Question: I've been working with OpenGL using the OpenTK library for .NET, writing my own engine. I placed 3 different objects, one spinning cube and 2 adjacent cubes. Everything seemed to work fine until I changed the color of the quad on top of the objects.

I'm rendering cubes with a green top, on the left the block on the back is being rendered over the block in the front. I can't seem to find out where I'm going wrong with this, when the camera is set to look from the other side it renders correctly.
The following is the related code in classes with irrelevant or unrelated methods, properties and attributes omitted:
'''
class GameState : State
{
// TEMP: Test Block
SimpleBlock block;
int i = 0;
public override void Render()
{
base.Render();
// Set OpenGL Settings
GL.Viewport(0, 0, 1024, 768);
GL.Enable(EnableCap.CullFace);
// Reset the Matrices
Matrices.ClearMatrices();
// Set Camera Settings (Field of view in radians)
Matrices.ProjectionMatrix = Matrix4.CreatePerspectiveFieldOfView((float)Math.PI / 2, (1024.0f / 768.0f), 1, 1000);
// Create the Camera
// this has to be in reverse
Matrix4 viewMatrix = Matrix4.CreateRotationX((float)Math.PI/8);
viewMatrix = viewMatrix.Translate(0, -2, -4);
// Multiply it with the ModelView (Which at this point is set to a value that we can just use = and it has the same result)
Matrices.ModelViewMatrix = viewMatrix;
// Render the Block
Matrices.Push();
Matrices.ModelViewMatrix = Matrices.ModelViewMatrix.Translate(2, 0, 0);
Matrices.ModelViewMatrix = Matrices.ModelViewMatrix.Translate(0.5f, 0, 0.5f);
Matrices.ModelViewMatrix = Matrices.ModelViewMatrix.Rotate(0, i / 40.0f, 0);
block.Render();
Matrices.Pop();
// Render the Block Again Twice
Matrices.Push();
Matrices.ModelViewMatrix = Matrices.ModelViewMatrix.Translate(-2, 0, 0);
Matrices.ModelViewMatrix = Matrices.ModelViewMatrix.Translate(0.5f, 0, 0.5f);
block.Render();
Matrices.ModelViewMatrix = Matrices.ModelViewMatrix.Translate(0, 0, -1);
block.Render();
Matrices.Pop();
// Increment Rotation Test Variable
i++;
}
}
'''
'''
class SimpleBlock : IBlock
{
public void Render()
{
// Send the Shader Parameters to the GPU
Shader.Bind();
Shader.SendMatrices();
// Begin Rendering the Polys
GL.Begin(BeginMode.Triangles);
// Front Quad
Shader.SetColor(Color4.SaddleBrown);
GL.Normal3(0, 0, 1);
GLUtils.QuadVertices(
new Vector3(-0.5f, 1, 0.5f),
new Vector3(-0.5f, 0, 0.5f),
new Vector3( 0.5f, 1, 0.5f),
new Vector3( 0.5f, 0, 0.5f));
// Right Quad
GL.Normal3(1, 0, 0);
GLUtils.QuadVertices(
new Vector3(0.5f, 1, 0.5f),
new Vector3(0.5f, 0, 0.5f),
new Vector3(0.5f, 1, -0.5f),
new Vector3(0.5f, 0, -0.5f));
// Back Quad
GL.Normal3(0, 0, -1);
GLUtils.QuadVertices(
new Vector3( 0.5f, 1, -0.5f),
new Vector3( 0.5f, 0, -0.5f),
new Vector3(-0.5f, 1, -0.5f),
new Vector3(-0.5f, 0, -0.5f));
// Left Quad
GL.Normal3(-1, 0, 0);
GLUtils.QuadVertices(
new Vector3(-0.5f, 1, -0.5f),
new Vector3(-0.5f, 0, -0.5f),
new Vector3(-0.5f, 1, 0.5f),
new Vector3(-0.5f, 0, 0.5f));
// Bottom Quad
GL.Normal3(0, -1, 0);
GLUtils.QuadVertices(
new Vector3(-0.5f, 0, 0.5f),
new Vector3(-0.5f, 0, -0.5f),
new Vector3( 0.5f, 0, 0.5f),
new Vector3( 0.5f, 0, -0.5f));
// Top Quad
Shader.SetColor(Color4.Green);
GL.Normal3(0, 1, 0);
GLUtils.QuadVertices(
new Vector3(-0.5f, 1, -0.5f),
new Vector3(-0.5f, 1, 0.5f),
new Vector3(0.5f, 1, -0.5f),
new Vector3(0.5f, 1, 0.5f));
// Done!
GL.End();
}
}
'''
'''
#version 130
// MultiColor Attribute
in vec4 multiColor;
// Output color
out vec4 gl_FragColor;
void main()
{
// Set fragment
gl_FragColor = multiColor;
}
'''
'''
#version 130
// Transformation Matrices
uniform mat4 ProjectionMatrix;
uniform mat4 ModelViewMatrix;
// Vertex Position Attribute
in vec3 VertexPos;
// MultiColor Attributes
in vec4 MultiColor;
out vec4 multiColor;
void main()
{
// Process Colors
multiColor = MultiColor;
// Process Vertex
gl_Position = ProjectionMatrix * ModelViewMatrix * vec4(VertexPos.x, VertexPos.y, VertexPos.z, 1);
}
'''
'''
// Extends OpenTK's GameWindow Class
class MainWindow : GameWindow
{
public MainWindow()
: base(1024, 768, new GraphicsMode(32, 0, 0, 4))
{
this.Title = "Trench Wars";
this.WindowBorder = WindowBorder.Fixed;
this.ClientSize = new Size(1024, 768);
// Set VSync On
this.VSync = VSyncMode.Adaptive;
}
protected override void OnRenderFrame(FrameEventArgs e)
{
base.OnRenderFrame(e);
// Clear Screen
GL.ClearColor(Color4.CornflowerBlue);
GL.Clear(ClearBufferMask.ColorBufferBit | ClearBufferMask.DepthBufferBit);
// Do State-Specific Rendering
StateEngine.Render();
// Pull a Wicked Bluffing move in Poker
GL.Flush();
// Swap Buffers
this.SwapBuffers();
}
}
'''
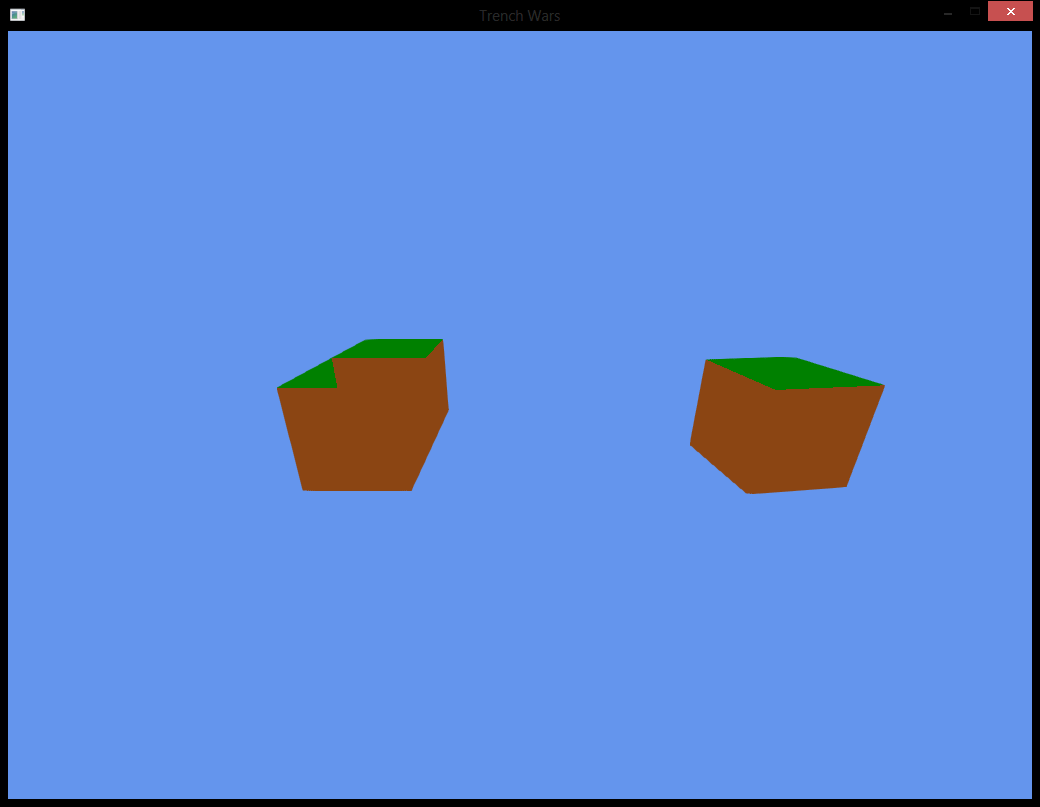
Answer: It seems like you did forget to enable depth testing. 'glEnable(GL_DEPTH_TEST)' before rendering the geometry is your friend (or given the language bindings you're using 'GL.Enable(EnableCap.DepthTest);').